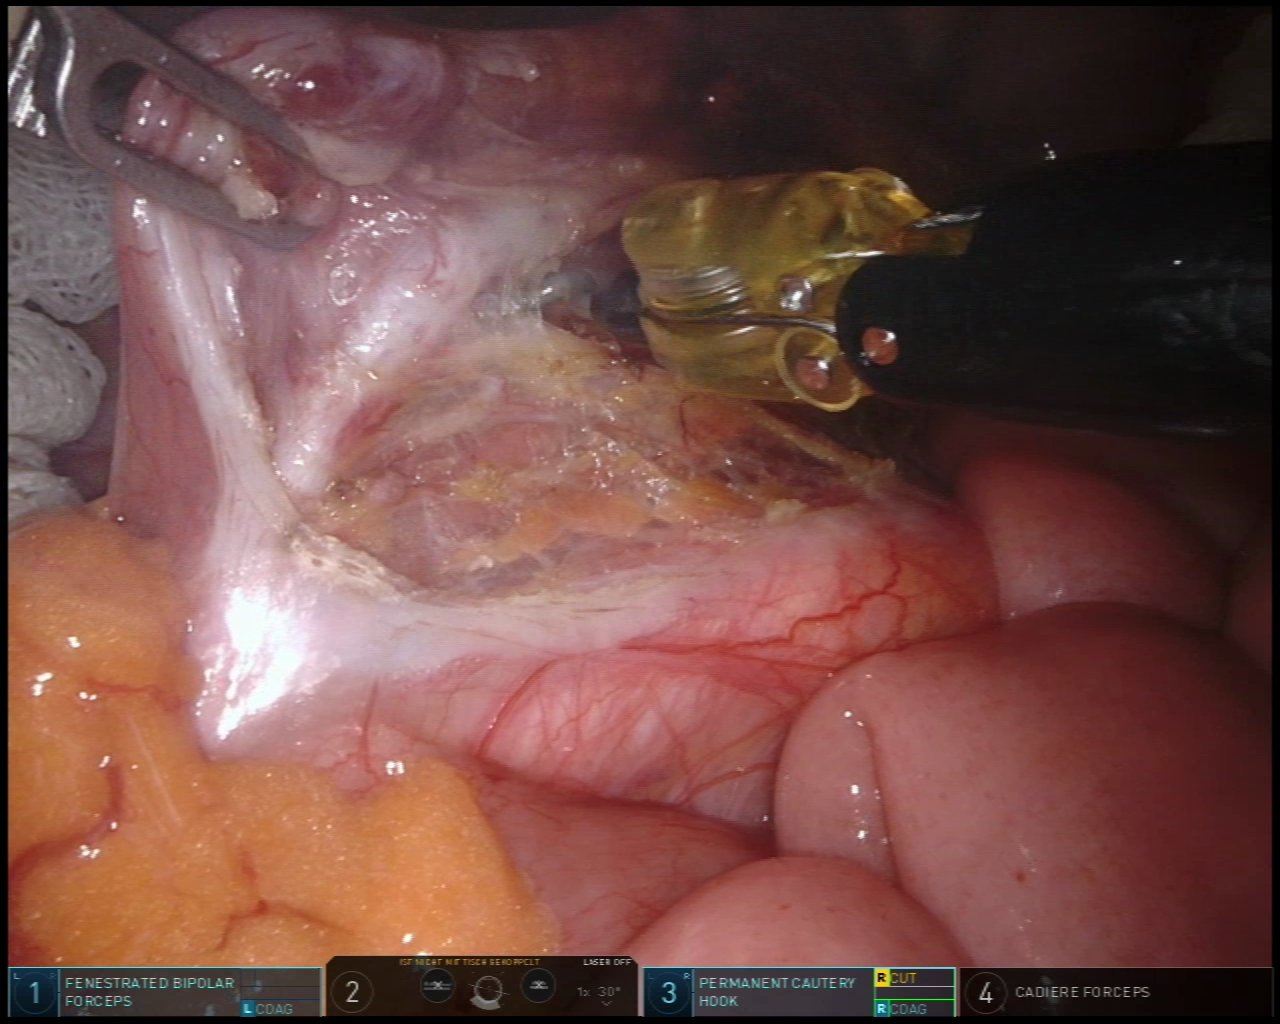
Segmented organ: inferior_mesenteric_artery
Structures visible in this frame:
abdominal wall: no
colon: no
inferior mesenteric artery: yes
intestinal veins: no
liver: no
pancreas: no
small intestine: yes
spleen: no
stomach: no
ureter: no
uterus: no
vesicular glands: no